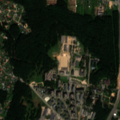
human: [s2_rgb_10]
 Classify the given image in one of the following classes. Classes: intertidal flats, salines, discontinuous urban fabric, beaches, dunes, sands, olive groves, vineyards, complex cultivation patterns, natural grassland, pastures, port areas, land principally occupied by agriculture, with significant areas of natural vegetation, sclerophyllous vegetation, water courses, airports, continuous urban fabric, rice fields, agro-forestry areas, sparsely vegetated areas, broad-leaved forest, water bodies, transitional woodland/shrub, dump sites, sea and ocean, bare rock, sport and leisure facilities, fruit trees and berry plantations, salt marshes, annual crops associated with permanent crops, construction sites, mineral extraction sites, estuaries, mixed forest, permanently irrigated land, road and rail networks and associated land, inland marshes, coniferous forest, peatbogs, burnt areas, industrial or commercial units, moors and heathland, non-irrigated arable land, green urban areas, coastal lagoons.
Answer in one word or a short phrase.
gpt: discontinuous urban fabric, industrial or commercial units, complex cultivation patterns, mixed forest